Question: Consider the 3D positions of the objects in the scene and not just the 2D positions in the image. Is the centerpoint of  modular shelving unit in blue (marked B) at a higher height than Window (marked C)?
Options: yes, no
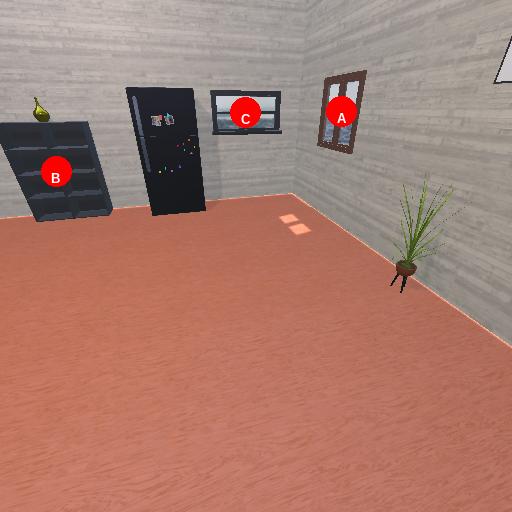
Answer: yes